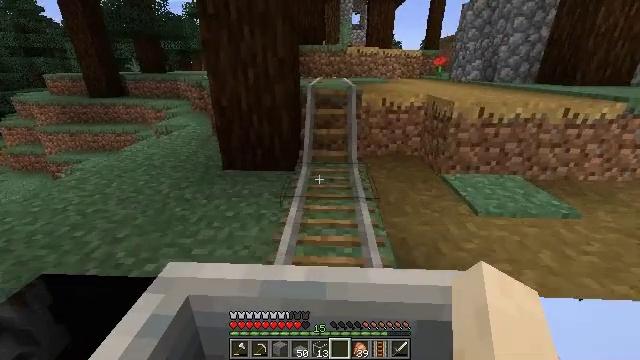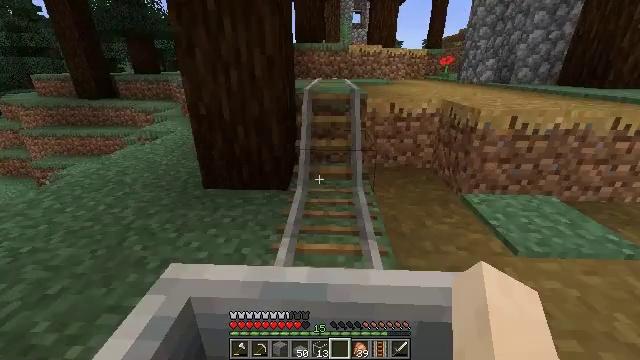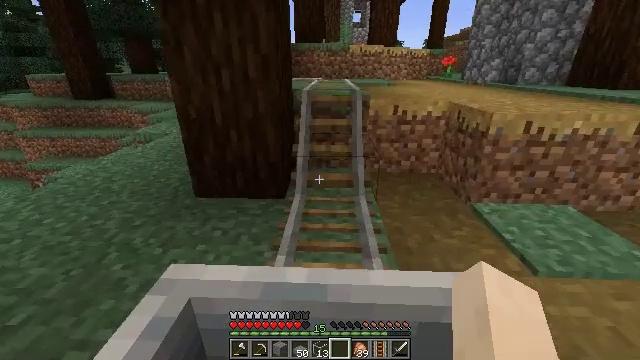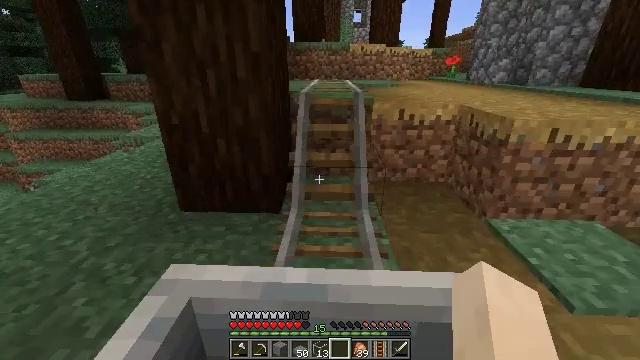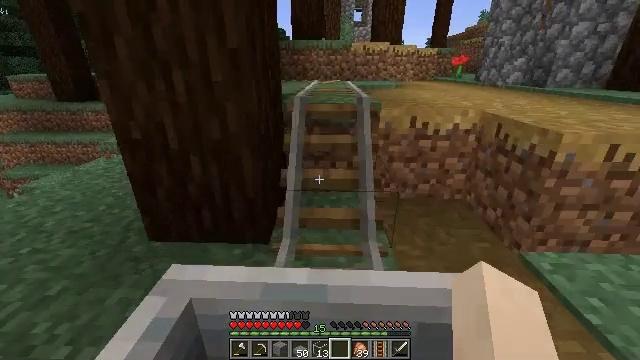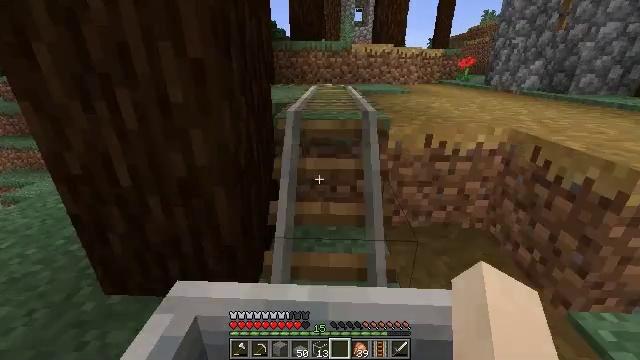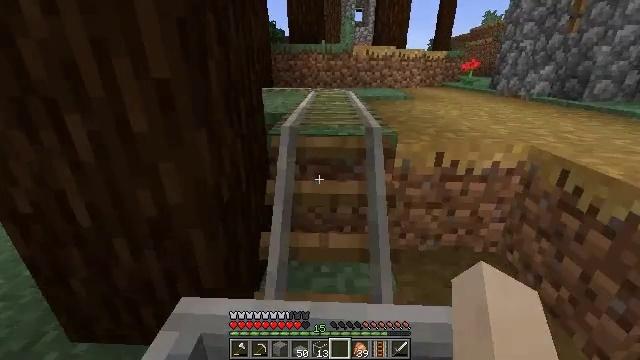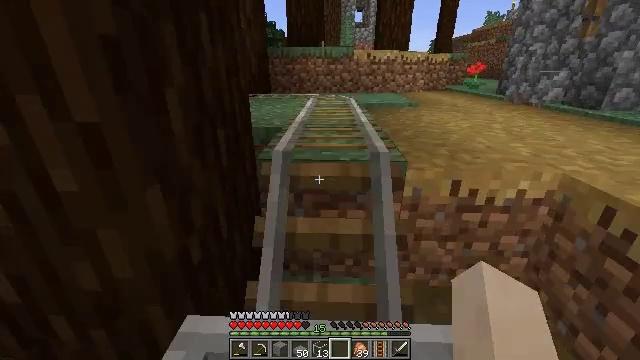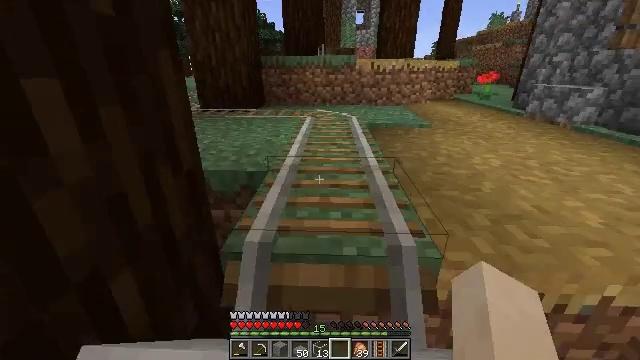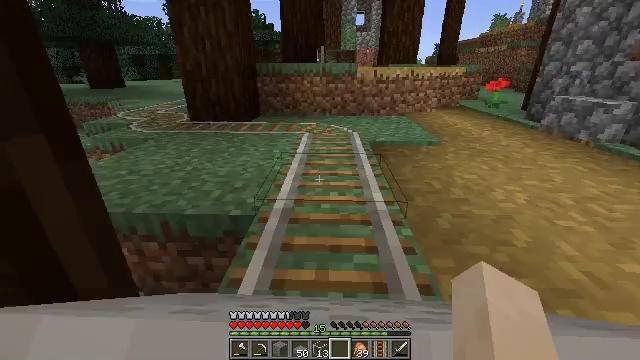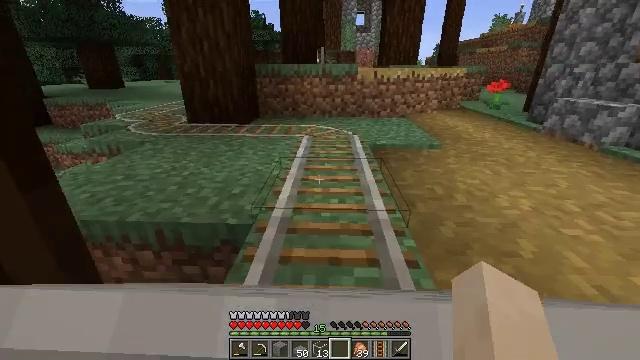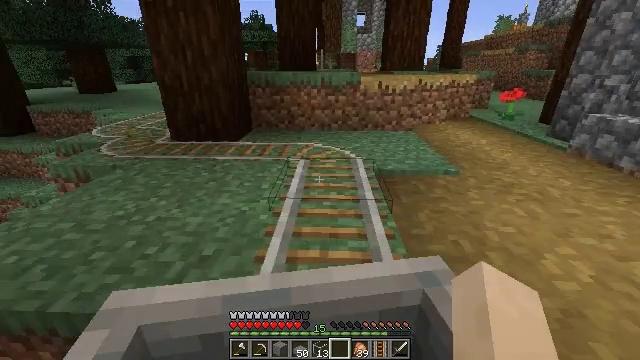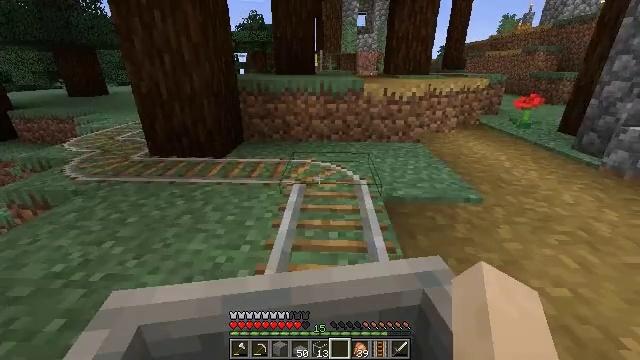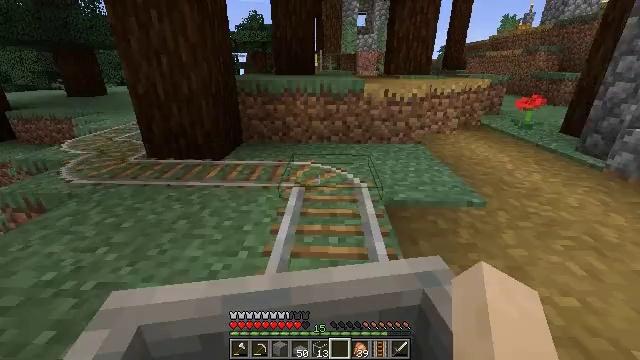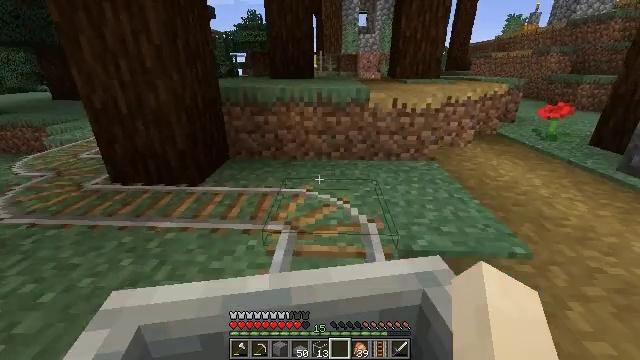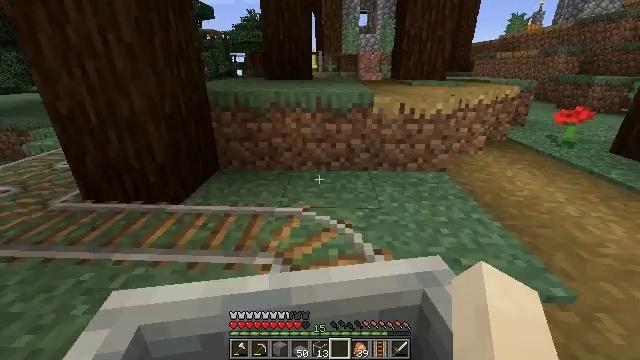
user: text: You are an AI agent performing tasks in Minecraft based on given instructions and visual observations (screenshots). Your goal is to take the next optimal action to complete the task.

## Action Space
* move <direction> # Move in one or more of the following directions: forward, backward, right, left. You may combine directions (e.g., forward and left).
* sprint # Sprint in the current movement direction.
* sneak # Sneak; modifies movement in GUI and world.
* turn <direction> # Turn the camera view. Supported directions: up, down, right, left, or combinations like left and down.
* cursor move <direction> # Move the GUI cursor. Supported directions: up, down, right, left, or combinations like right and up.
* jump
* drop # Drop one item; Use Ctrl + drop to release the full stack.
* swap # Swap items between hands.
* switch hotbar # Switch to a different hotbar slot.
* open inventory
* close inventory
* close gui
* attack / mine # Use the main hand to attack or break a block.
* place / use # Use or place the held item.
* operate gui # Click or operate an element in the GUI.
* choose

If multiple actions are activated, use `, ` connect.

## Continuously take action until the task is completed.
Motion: motion action
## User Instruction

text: Break the stripped spruce log.
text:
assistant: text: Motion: no_op
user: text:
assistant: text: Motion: no_op
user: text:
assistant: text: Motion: no_op
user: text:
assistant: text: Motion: no_op
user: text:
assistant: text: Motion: no_op
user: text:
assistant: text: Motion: no_op
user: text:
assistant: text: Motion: no_op
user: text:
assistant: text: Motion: no_op
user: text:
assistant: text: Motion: no_op
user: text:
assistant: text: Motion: no_op
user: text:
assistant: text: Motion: no_op
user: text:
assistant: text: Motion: no_op
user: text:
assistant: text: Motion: no_op
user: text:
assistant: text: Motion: no_op
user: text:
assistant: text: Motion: no_op
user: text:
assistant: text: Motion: no_op
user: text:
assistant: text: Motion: no_op
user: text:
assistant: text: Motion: no_op
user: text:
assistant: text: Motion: no_op
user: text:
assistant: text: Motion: no_op
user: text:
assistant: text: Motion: no_op
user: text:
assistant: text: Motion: no_op
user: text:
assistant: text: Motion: no_op
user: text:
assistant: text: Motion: no_op
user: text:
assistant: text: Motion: no_op
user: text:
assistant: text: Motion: no_op
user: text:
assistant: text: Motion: no_op
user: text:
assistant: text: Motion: no_op
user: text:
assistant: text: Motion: no_op
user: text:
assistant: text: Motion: no_op